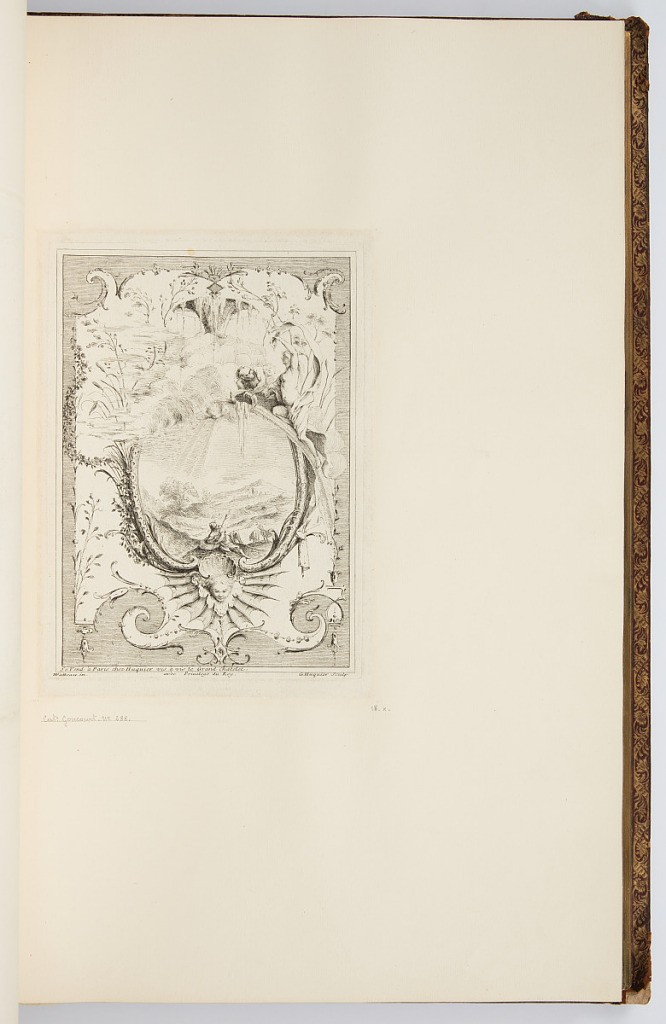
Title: Ornament Design with Shepherd
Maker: Antoine Watteau, French, 1684–1721
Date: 1723-1735
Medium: Etching on laid paper
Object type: Bound print
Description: Page of ornament with a central rocaille cartouche comprised of batwings, scrolls, and garlands. At center of the cartouche is a scene of a shepherd reclining in a landscape; rain is about to fall. The plate is signed.